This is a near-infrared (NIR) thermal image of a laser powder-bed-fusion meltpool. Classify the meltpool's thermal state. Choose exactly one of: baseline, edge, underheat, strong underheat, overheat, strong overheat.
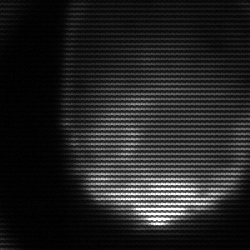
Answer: edge